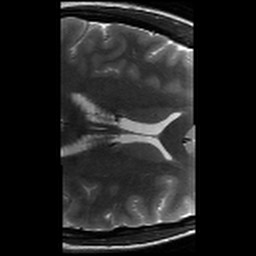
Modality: T2w
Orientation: axial
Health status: healthy
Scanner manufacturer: siemens
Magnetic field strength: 3 T
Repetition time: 8.02 s
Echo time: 0.08 s